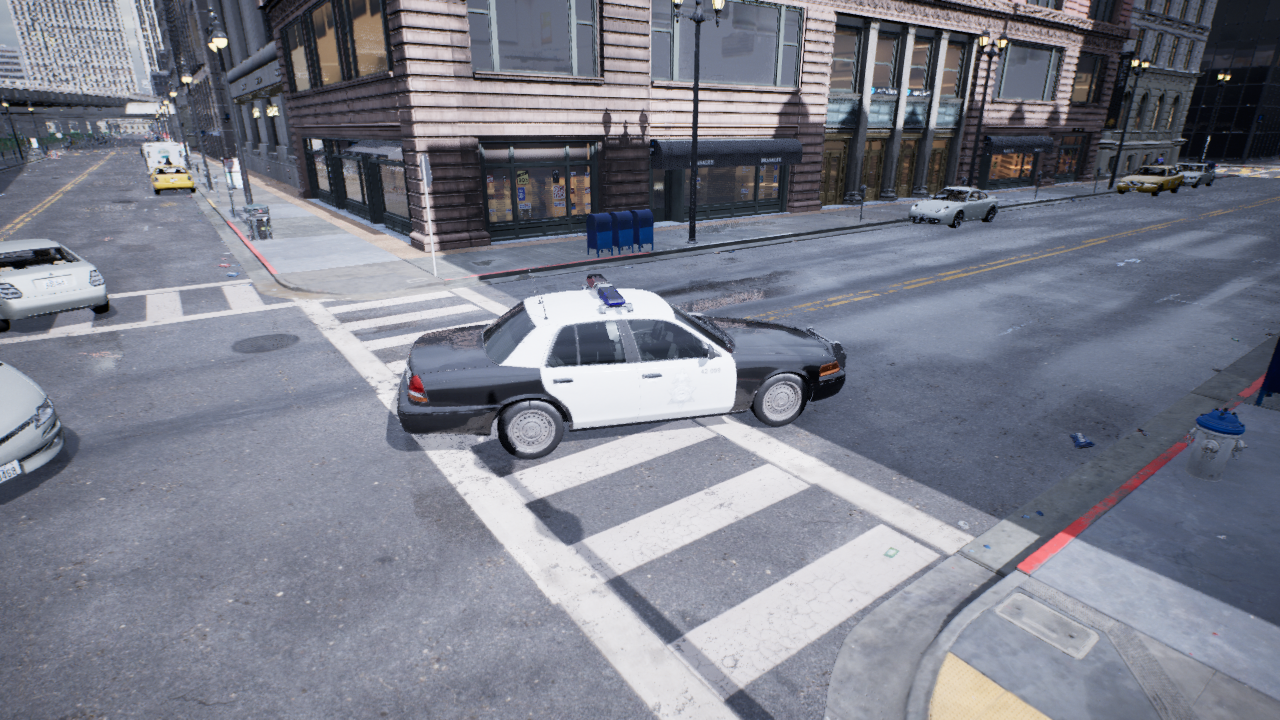
Venue: intersection
Lighting: overcast
Vehicle rig: sedan